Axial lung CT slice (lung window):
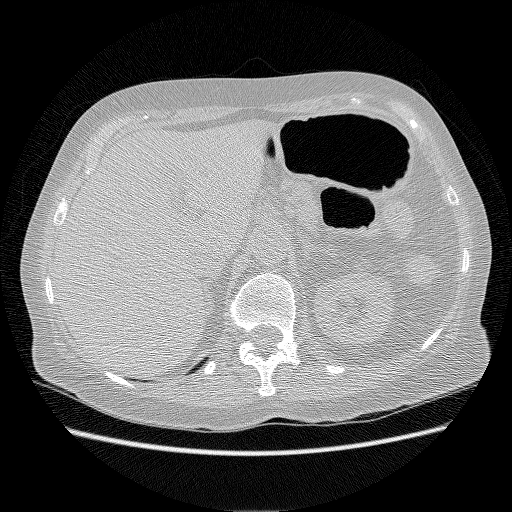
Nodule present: no